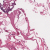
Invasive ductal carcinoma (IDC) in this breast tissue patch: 0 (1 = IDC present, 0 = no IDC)